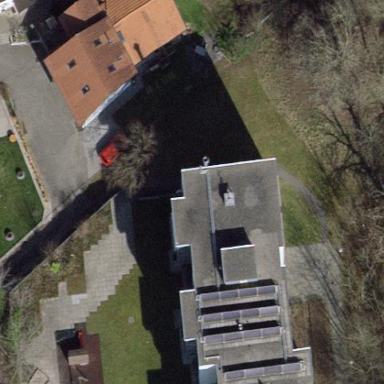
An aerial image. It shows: Building with apartments and flat roof.